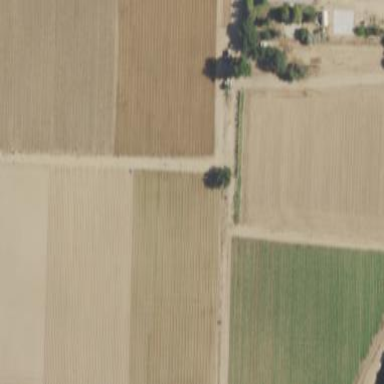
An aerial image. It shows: Farm with field of cropland.